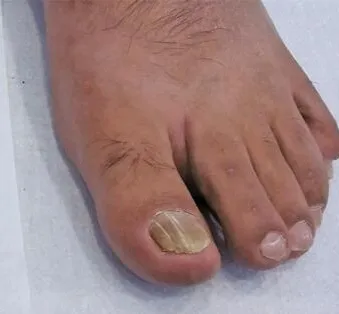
A and B) Distal lateral subungual onychomycosis of the right and left hallux.
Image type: medical_photograph (other_medical_photograph)